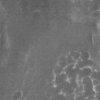
Label: not_dusty